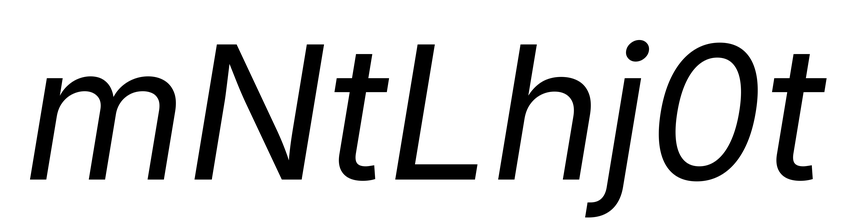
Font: Inter-Italic_Italic